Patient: sex F, age 61
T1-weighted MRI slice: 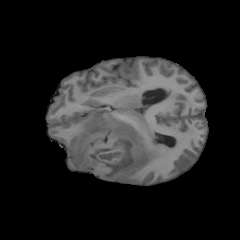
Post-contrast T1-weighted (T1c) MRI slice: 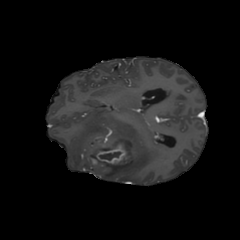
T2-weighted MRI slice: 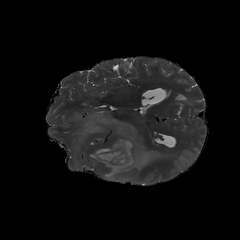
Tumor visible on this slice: yes
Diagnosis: Glioblastoma, IDH-wildtype
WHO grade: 4